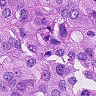
Metastatic tissue present: yes